Field crop: maize
Growth stage: 2
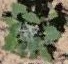
Species: chenopodium